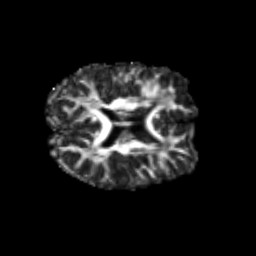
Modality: FA
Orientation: axial
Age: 24
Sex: male
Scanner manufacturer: siemens
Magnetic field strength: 3 T
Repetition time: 3.5 s
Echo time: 0.125 s